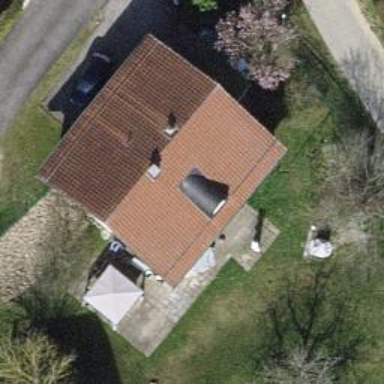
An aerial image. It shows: Simple and straightforward house.